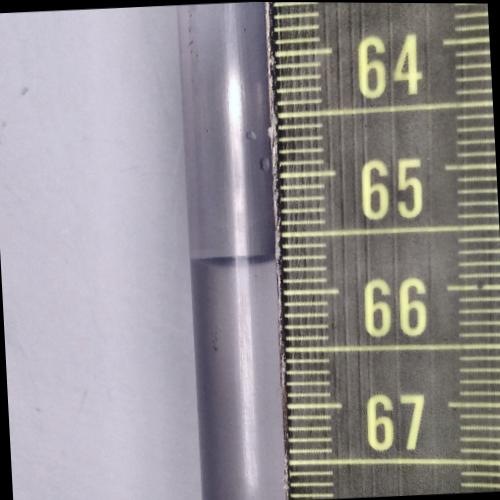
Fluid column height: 65.7 cm